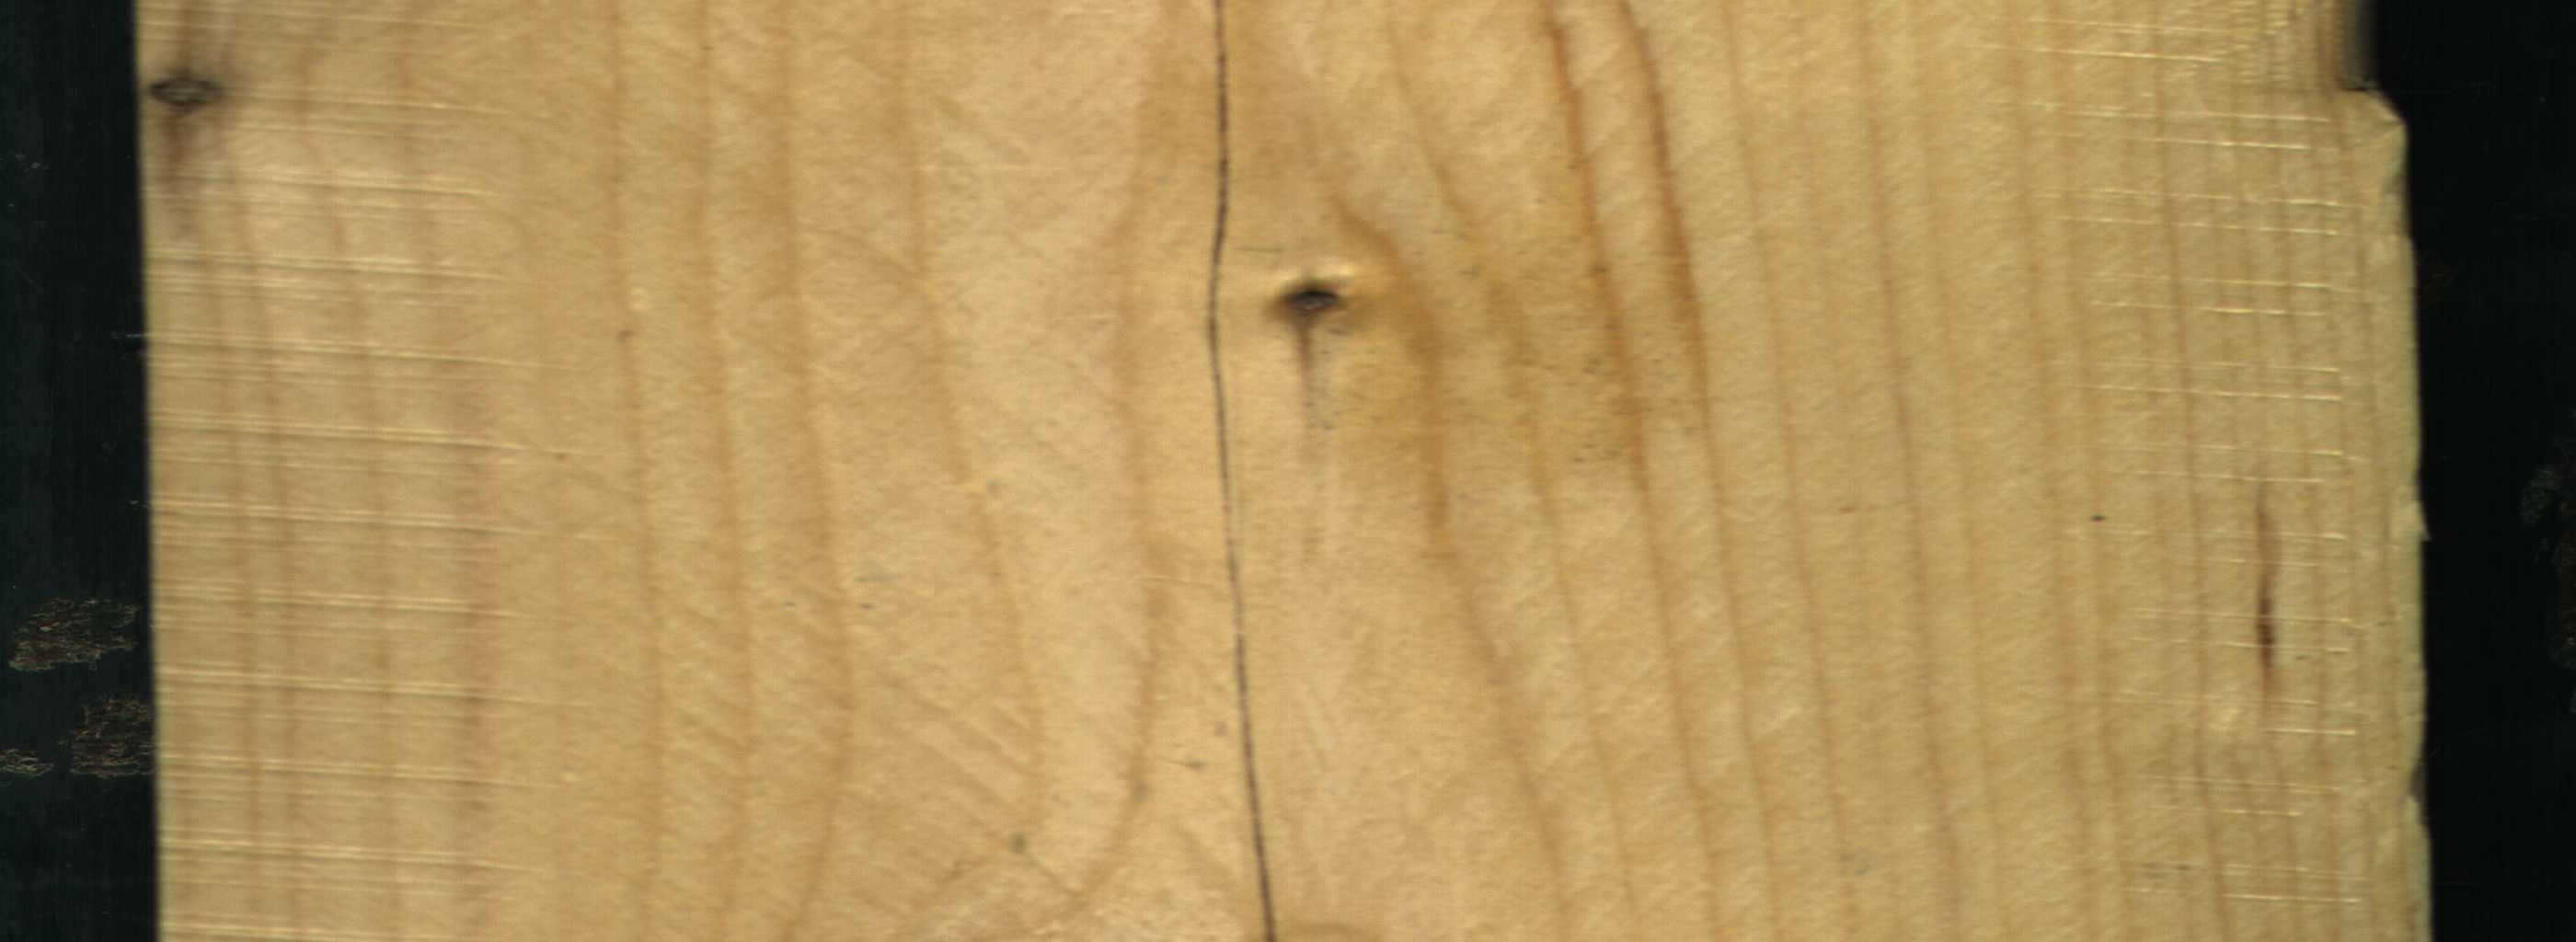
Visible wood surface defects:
resin
Crack
Dead_Knot
Dead_Knot